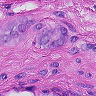
Metastatic tissue present: yes